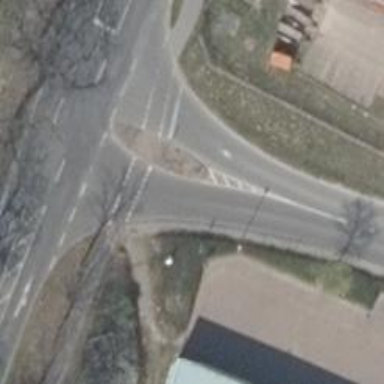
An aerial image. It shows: Stop road.